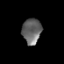
Tissue: prostate
Cell type: T cells
Senescence score: 0.3187
Nuclear area (px): 473
Mean DAPI intensity: 102.34